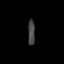
Tissue: prostate
Cell type: T cells
Senescence score: 0.3088
Nuclear area (px): 174
Mean DAPI intensity: 67.489